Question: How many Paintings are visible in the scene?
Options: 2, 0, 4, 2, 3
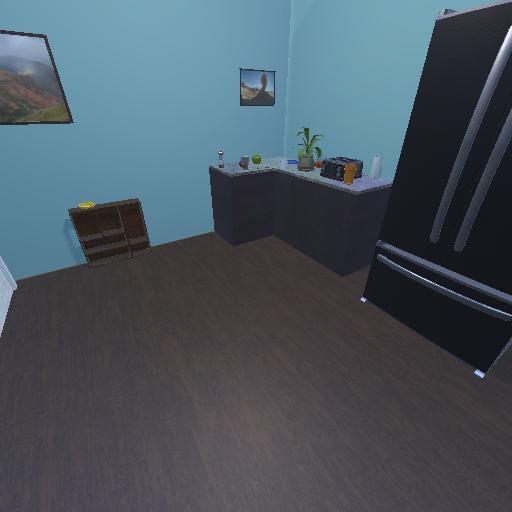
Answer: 2